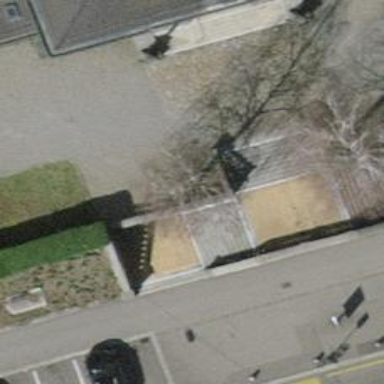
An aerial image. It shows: Steps made of paving stones.